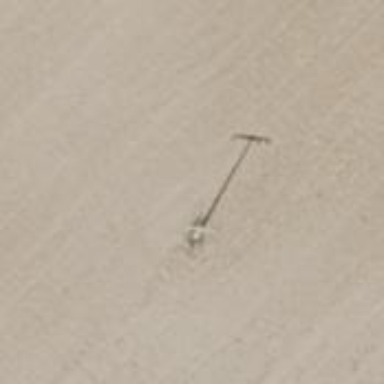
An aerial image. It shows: Power pole.